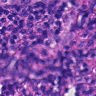
Metastatic tissue present: no